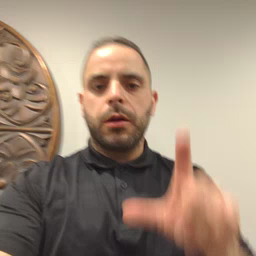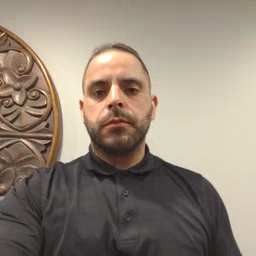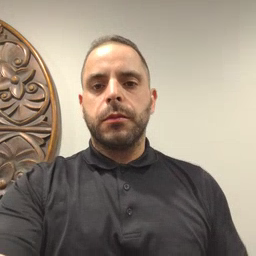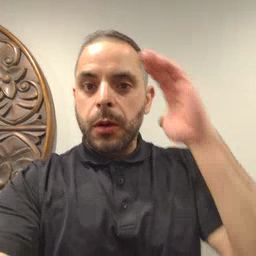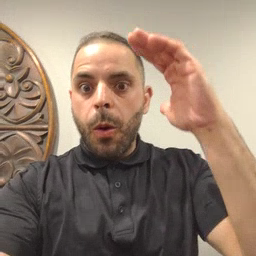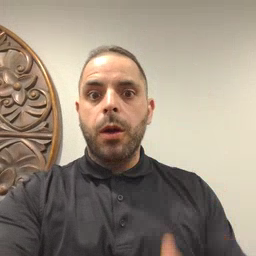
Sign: hello